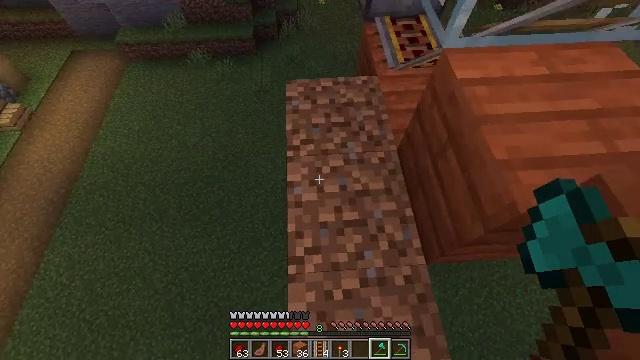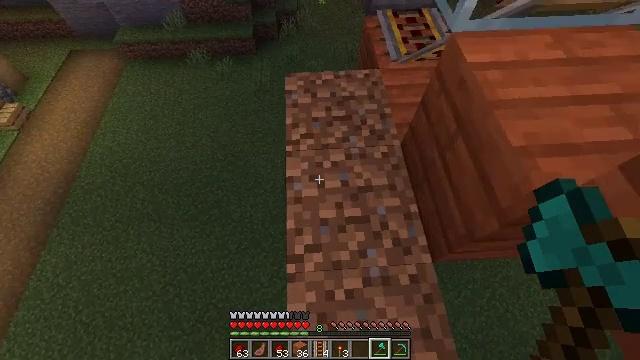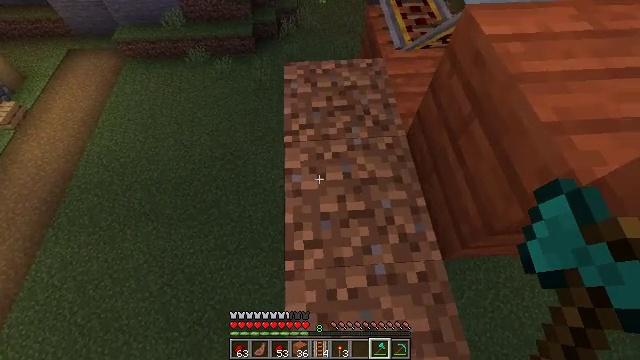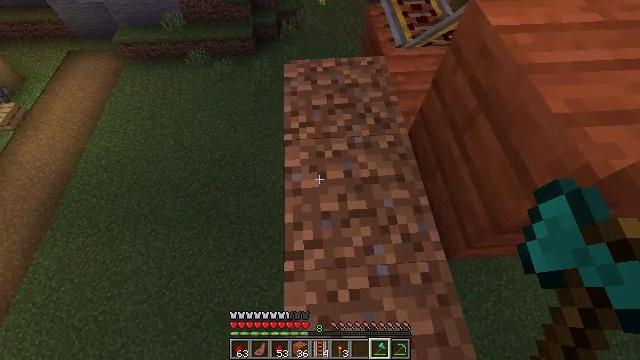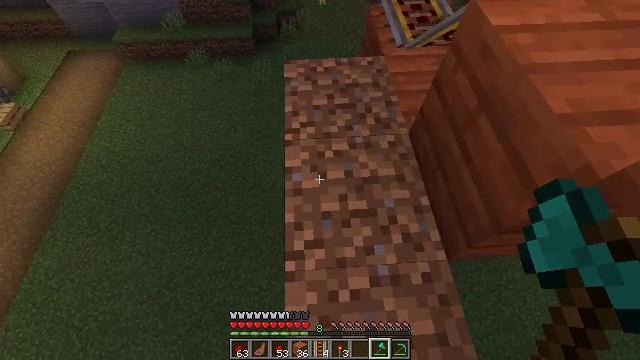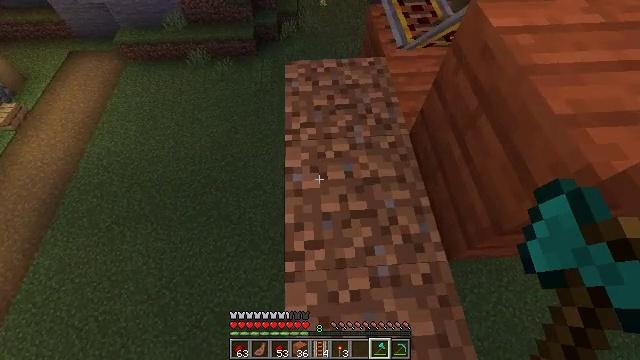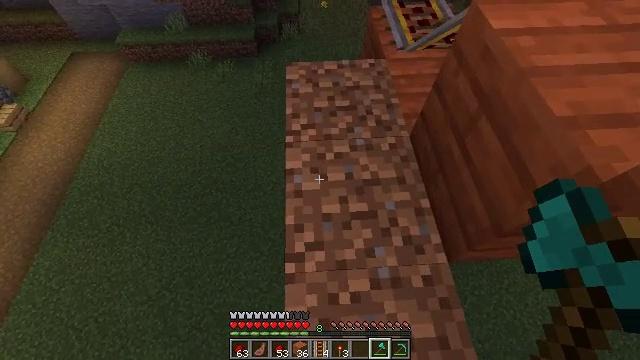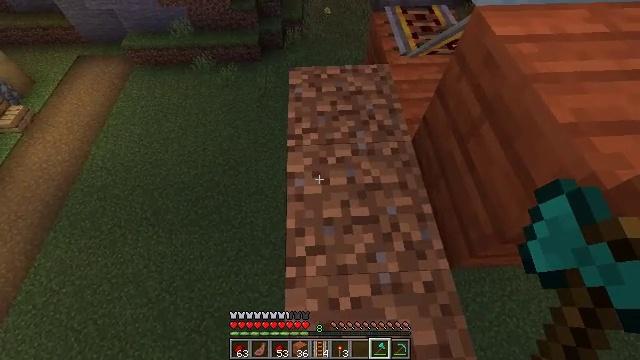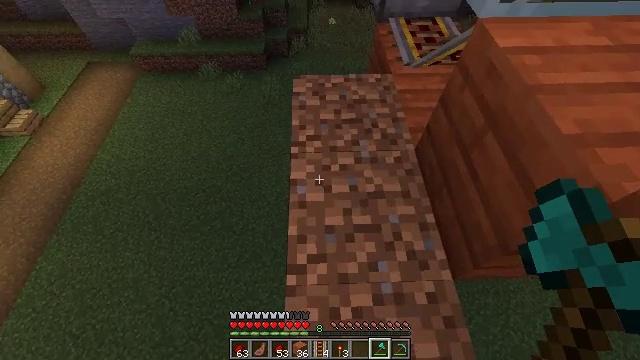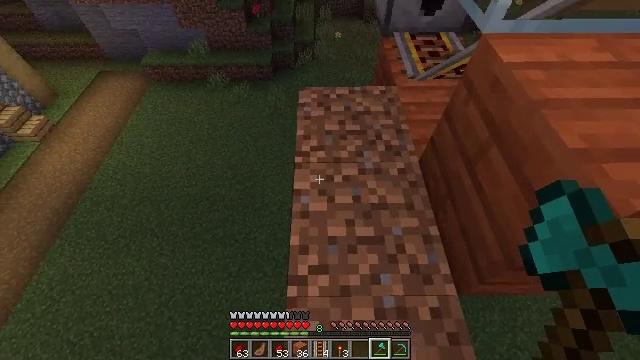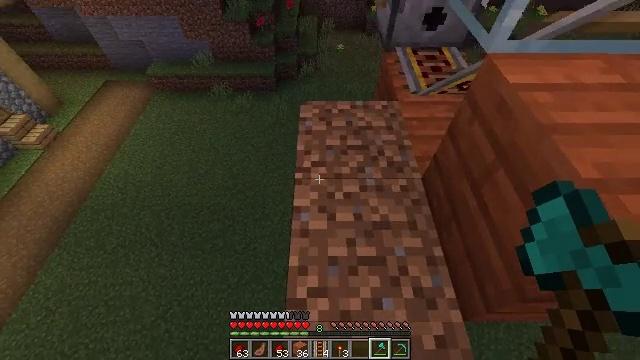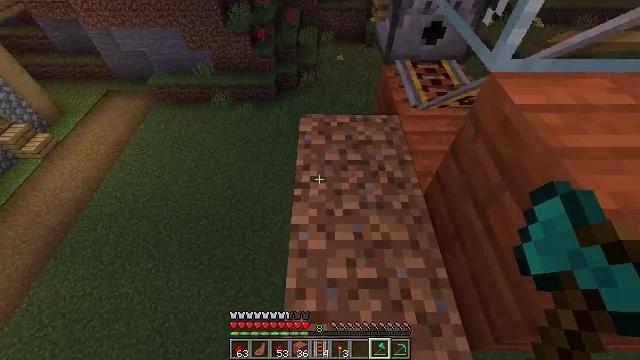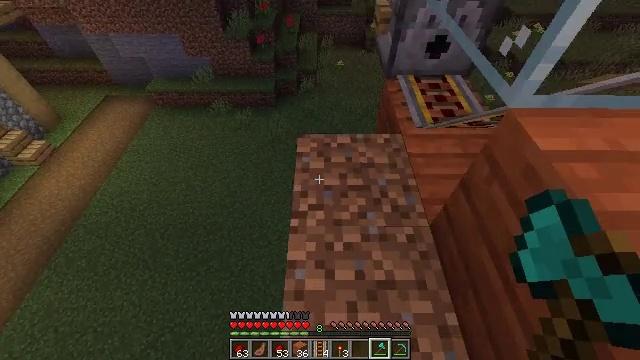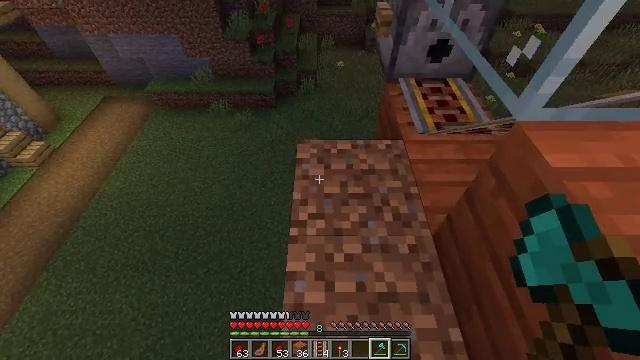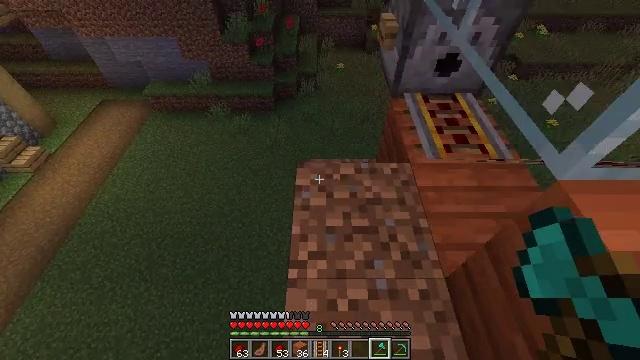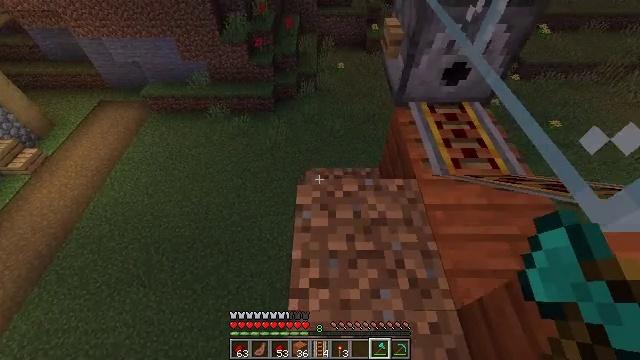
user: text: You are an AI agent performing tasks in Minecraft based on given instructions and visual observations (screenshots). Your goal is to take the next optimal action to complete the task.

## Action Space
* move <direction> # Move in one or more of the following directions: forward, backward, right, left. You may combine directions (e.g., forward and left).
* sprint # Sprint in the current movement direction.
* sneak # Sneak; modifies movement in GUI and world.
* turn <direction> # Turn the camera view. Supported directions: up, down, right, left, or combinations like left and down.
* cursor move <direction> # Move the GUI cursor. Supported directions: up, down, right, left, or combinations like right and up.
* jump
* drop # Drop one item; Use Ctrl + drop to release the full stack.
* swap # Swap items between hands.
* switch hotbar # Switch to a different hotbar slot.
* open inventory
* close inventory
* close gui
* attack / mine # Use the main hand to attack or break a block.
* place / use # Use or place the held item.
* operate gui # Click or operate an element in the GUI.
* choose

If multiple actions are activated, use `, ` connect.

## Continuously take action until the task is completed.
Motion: motion action
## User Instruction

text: Attack the villager.
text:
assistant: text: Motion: no_op
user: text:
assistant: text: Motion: no_op
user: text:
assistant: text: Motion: no_op
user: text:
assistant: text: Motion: no_op
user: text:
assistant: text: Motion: no_op
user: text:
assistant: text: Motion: no_op
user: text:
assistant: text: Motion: no_op
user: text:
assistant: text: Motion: turn left and up
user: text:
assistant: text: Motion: turn left and up
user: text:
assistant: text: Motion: move forward, turn up
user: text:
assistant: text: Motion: move forward, turn up
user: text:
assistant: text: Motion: move forward
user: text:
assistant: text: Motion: move forward
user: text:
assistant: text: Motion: move forward
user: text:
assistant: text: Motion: move forward
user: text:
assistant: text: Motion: move forward, sprint, turn down
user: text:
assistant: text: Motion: move forward, sprint, turn down
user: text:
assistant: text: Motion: move forward, sprint, turn down
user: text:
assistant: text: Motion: move forward, turn down
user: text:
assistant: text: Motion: move forward, turn down
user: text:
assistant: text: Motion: move forward, turn left and down
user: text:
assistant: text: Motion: move forward, turn left and down
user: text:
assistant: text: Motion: move forward, turn left and down
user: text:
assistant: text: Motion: move forward, turn left
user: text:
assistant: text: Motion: move forward, turn left
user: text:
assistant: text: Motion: move forward, turn left and up
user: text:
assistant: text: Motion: move forward, sprint, turn left and up
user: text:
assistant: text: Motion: move forward, sprint, turn left and up
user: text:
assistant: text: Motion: move forward, sprint, turn left and up
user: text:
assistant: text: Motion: move forward